Aerial crown-view tile of a tropical tree (Barro Colorado Island, Panama), acquired 20250512:
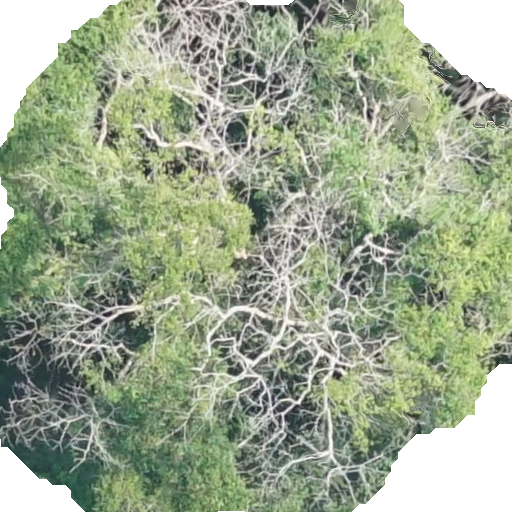
Species: Dipteryx oleifera
GBIF accepted scientific name: Dipteryx oleifera
Crown area: 361.613 m²